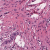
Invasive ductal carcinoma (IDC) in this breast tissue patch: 1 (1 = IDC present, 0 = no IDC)